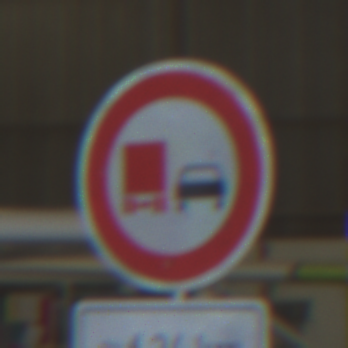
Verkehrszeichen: UeberholverbotKraftfahrzeuge
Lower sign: LaengeEinerStrecke6
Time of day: Midday
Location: Indoor (Urban)
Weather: NotSpecified
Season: NotSpecified
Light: Natural